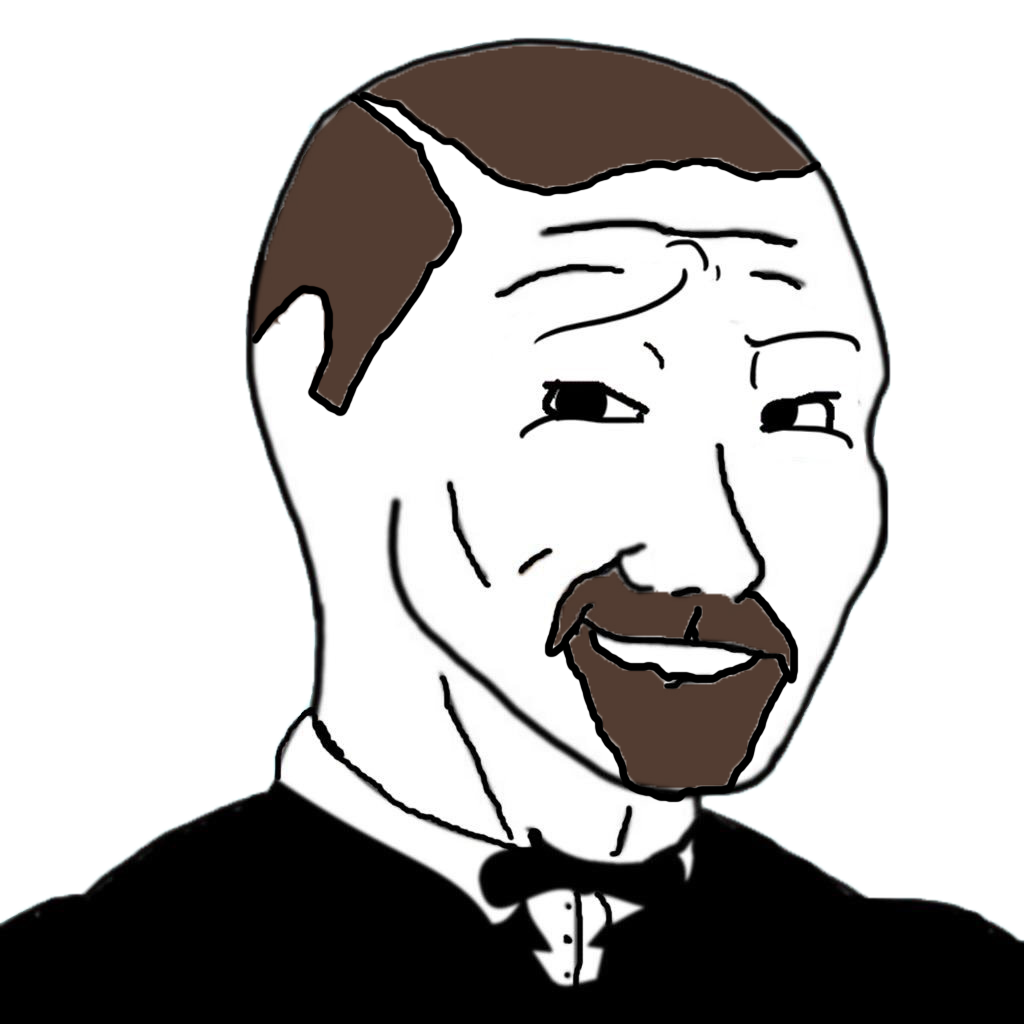
Label: 5_Smugjak